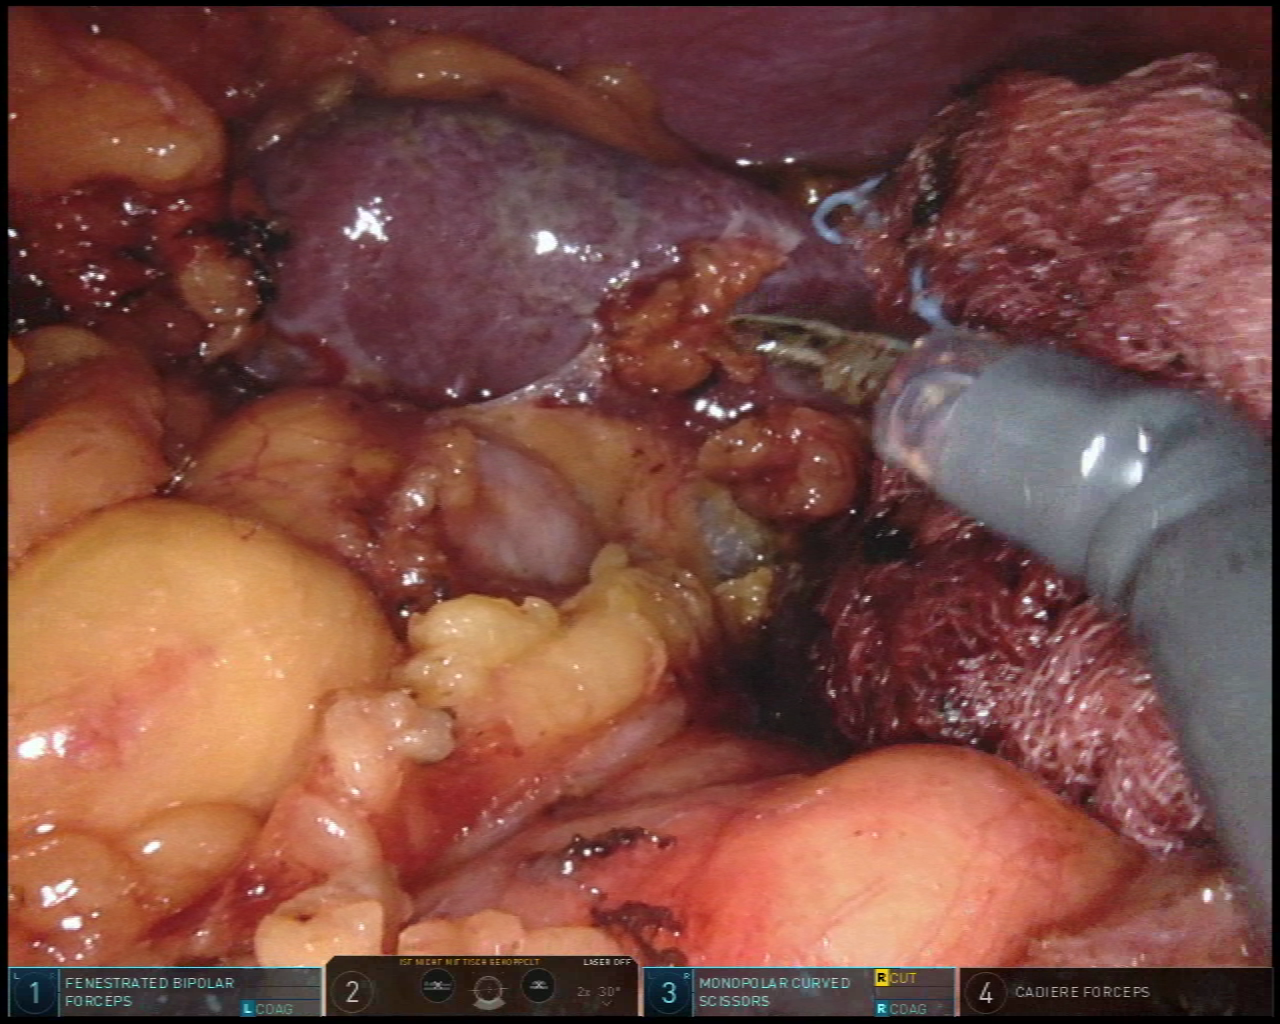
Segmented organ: stomach
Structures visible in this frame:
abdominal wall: yes
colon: no
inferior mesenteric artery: no
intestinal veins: no
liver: no
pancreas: no
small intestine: no
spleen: yes
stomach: yes
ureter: no
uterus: no
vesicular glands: no